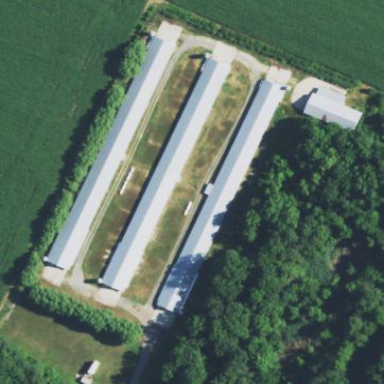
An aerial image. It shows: Farmyard area.